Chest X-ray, AP view. Patient: 21 years old, sex M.
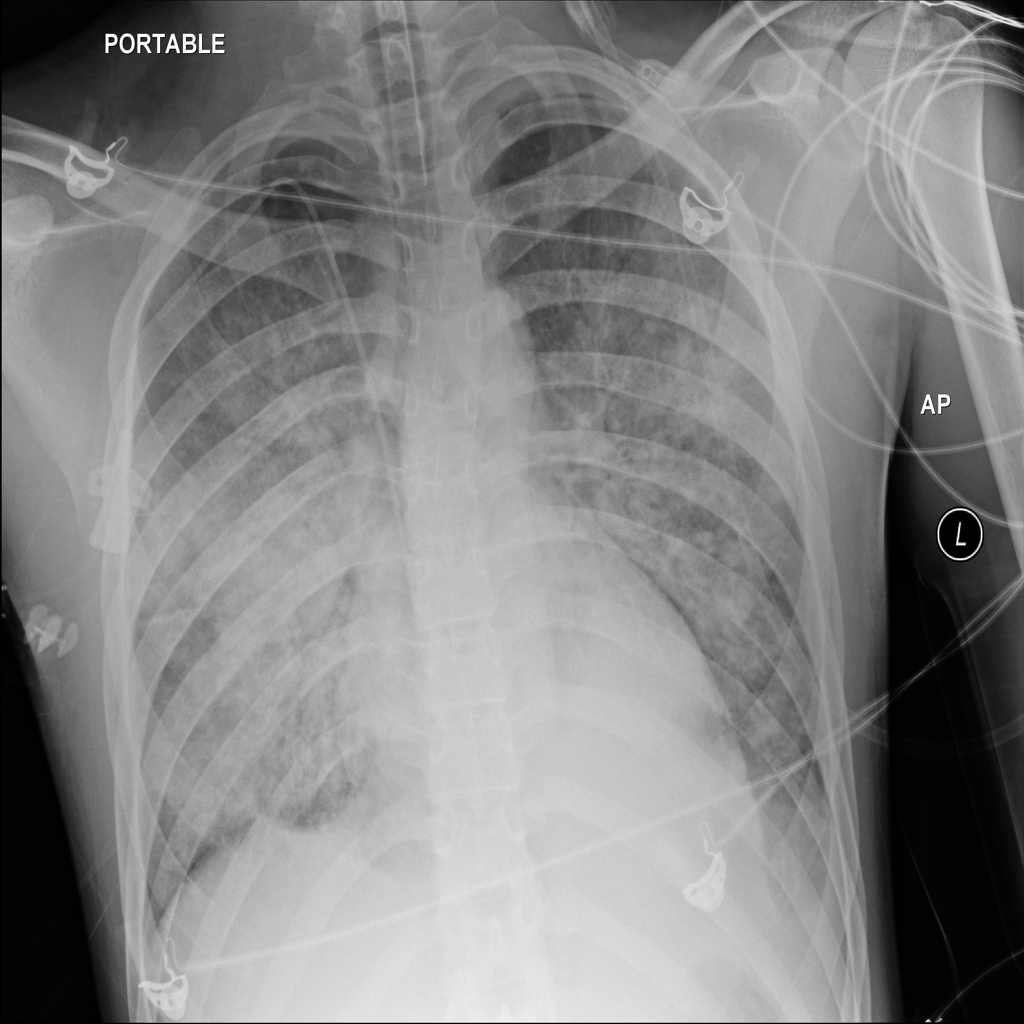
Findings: Infiltration